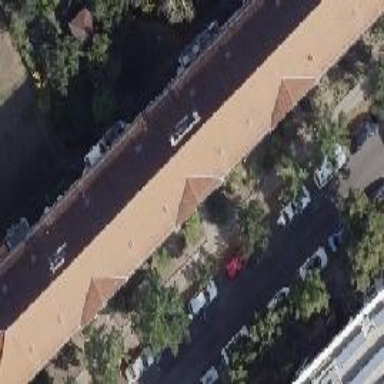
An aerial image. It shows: Hipped-roof apartment building with red roof tiles.